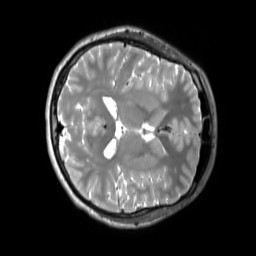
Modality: T2w
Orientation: axial
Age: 20
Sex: male
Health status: ill
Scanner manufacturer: siemens
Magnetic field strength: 3 T
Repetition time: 2.8 s
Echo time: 0.326 s